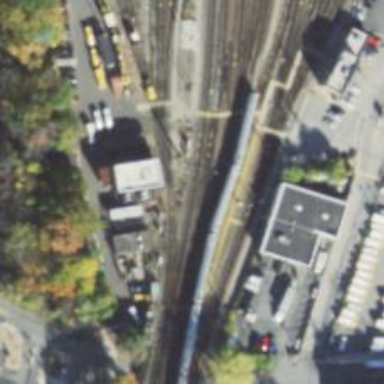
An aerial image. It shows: Electrified rail railway.